Field crop: maize
Growth stage: 2
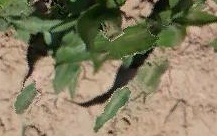
Species: maize